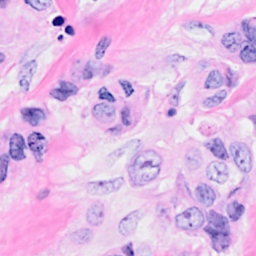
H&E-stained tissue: Breast